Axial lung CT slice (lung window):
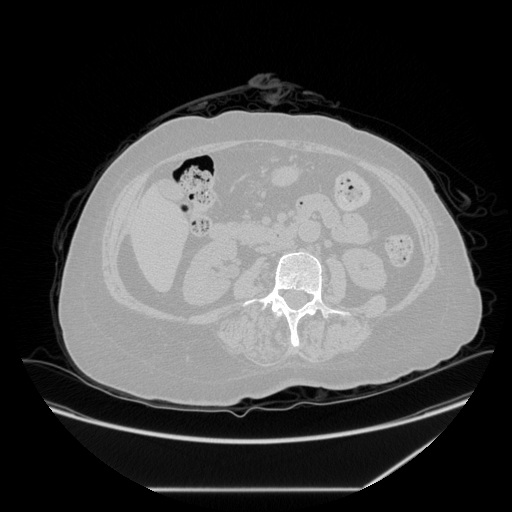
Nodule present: no